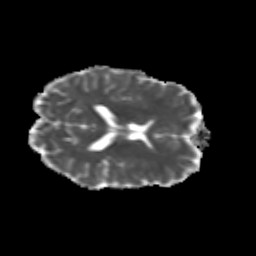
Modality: MD
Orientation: axial
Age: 24
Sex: female
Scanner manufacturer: siemens
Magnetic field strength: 3 T
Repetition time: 3.5 s
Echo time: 0.113 s